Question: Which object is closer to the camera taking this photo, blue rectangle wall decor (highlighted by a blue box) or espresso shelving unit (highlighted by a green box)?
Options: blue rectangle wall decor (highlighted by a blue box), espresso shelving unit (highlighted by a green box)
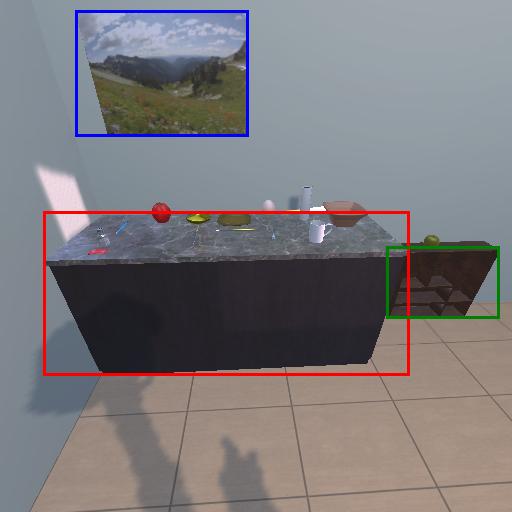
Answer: blue rectangle wall decor (highlighted by a blue box)